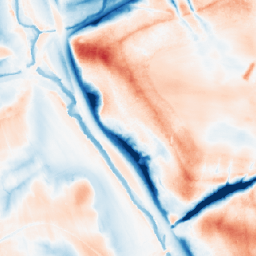
Category: trend_removal
Decomposition family: local_polynomial
Decomposition parameters: window_size: 51
degree: 3
Upsampling method: nearest
Upsampling parameters: scale: 4
Upsampling scale: 4